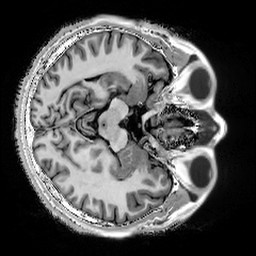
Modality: T1w
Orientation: axial
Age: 58
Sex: male
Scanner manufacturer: siemens
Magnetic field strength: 3 T
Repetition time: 5 s
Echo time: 0.00298 s